【题型】填空题　【知识点】平面几何　【难度】easy
"苏州之眼"摩天轮是亚洲最大的水上摩天轮，共设有 28 个回转式太空舱全景轿厢，其示意图如图所示。该摩天轮高 128m（即最高点离水面平台 $MN$ 的距离），圆心 $O$ 到 $MN$ 的距离为 68m，摩天轮匀速旋转一圈用时 30min，某轿厢从点 $A$ 出发，10min 后到达点 $B$，此过程中，该轿厢所经过的路径（弧 $\overset{\frown}{AB}$）长度为 \_\_\_\_\_\_ m。（结果保留 $\pi$）

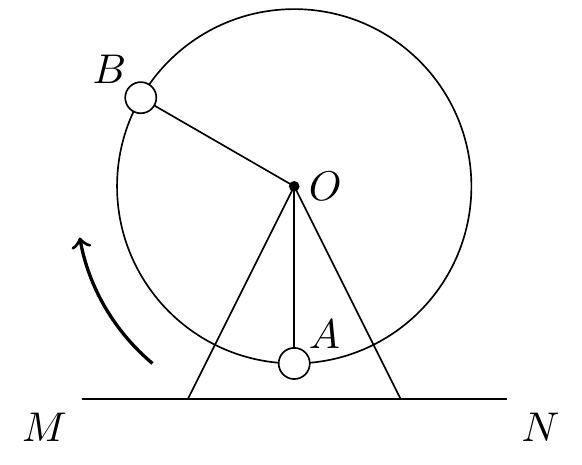
【解答】
解：$\because$ 最高点离水面平台 $MN$ 的距离为 128m，圆心 $O$ 到 $MN$ 的距离为 68m，

$\therefore$ 摩天轮的半径为 $128 - 68 = 60$ (m),

$\because$ 摩天轮匀速旋转一圈用时 30min，轿厢从点 $A$ 出发，10min 后到达点 $B$，

$\therefore \angle AOB = \frac{10}{30} \times 360^\circ = 120^\circ$,

$\therefore$ 该轿厢所经过的路径长度为：

$\frac{120\pi \times 60}{180} = 40\pi$ (m)。

故答案为：$40\pi$。